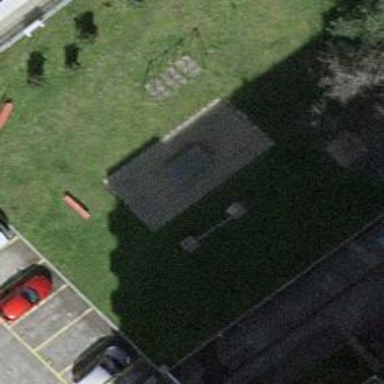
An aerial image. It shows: Playground area for leisure activities on the land.